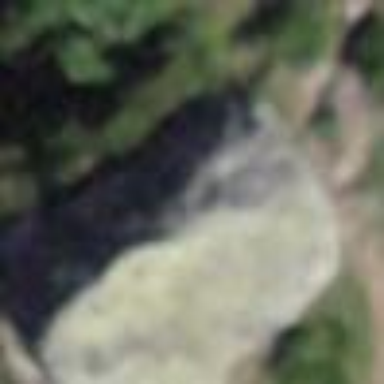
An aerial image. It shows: Natural rock formation.